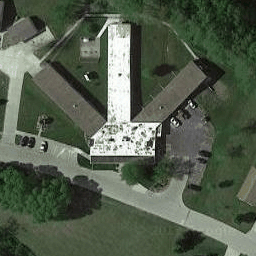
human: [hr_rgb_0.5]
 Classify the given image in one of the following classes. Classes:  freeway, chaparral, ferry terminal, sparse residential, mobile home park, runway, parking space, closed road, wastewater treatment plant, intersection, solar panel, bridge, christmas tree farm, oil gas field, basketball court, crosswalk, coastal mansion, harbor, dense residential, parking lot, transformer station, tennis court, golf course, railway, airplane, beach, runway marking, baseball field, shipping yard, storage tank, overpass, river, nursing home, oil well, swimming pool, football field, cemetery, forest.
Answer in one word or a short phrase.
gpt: nursing home